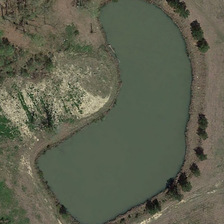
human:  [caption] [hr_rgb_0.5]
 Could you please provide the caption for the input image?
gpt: some green trees are around an irregular pond .

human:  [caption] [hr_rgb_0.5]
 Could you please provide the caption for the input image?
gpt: some green trees are around an irregular pond .

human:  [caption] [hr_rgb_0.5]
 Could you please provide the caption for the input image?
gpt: some green trees are around an irregular pond .

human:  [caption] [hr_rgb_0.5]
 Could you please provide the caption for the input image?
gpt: some green trees are around an irregular pond .

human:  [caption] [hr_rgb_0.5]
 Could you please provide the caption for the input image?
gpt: some green trees are around an irregular pond .